Field crop: tomato
Growth stage: 1
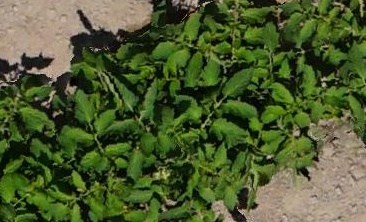
Species: tomato